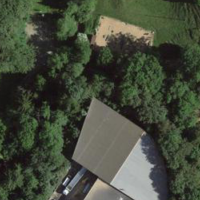
EUNIS habitat code: 52
Species observed at this site:
Lamium galeobdolon
Geum rivale